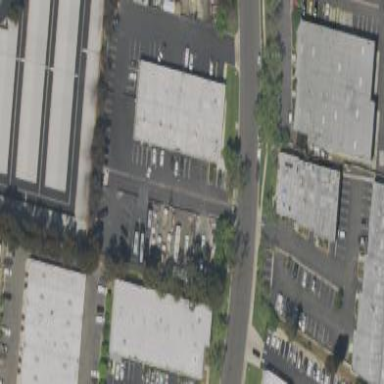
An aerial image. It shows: Commercial area.